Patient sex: F
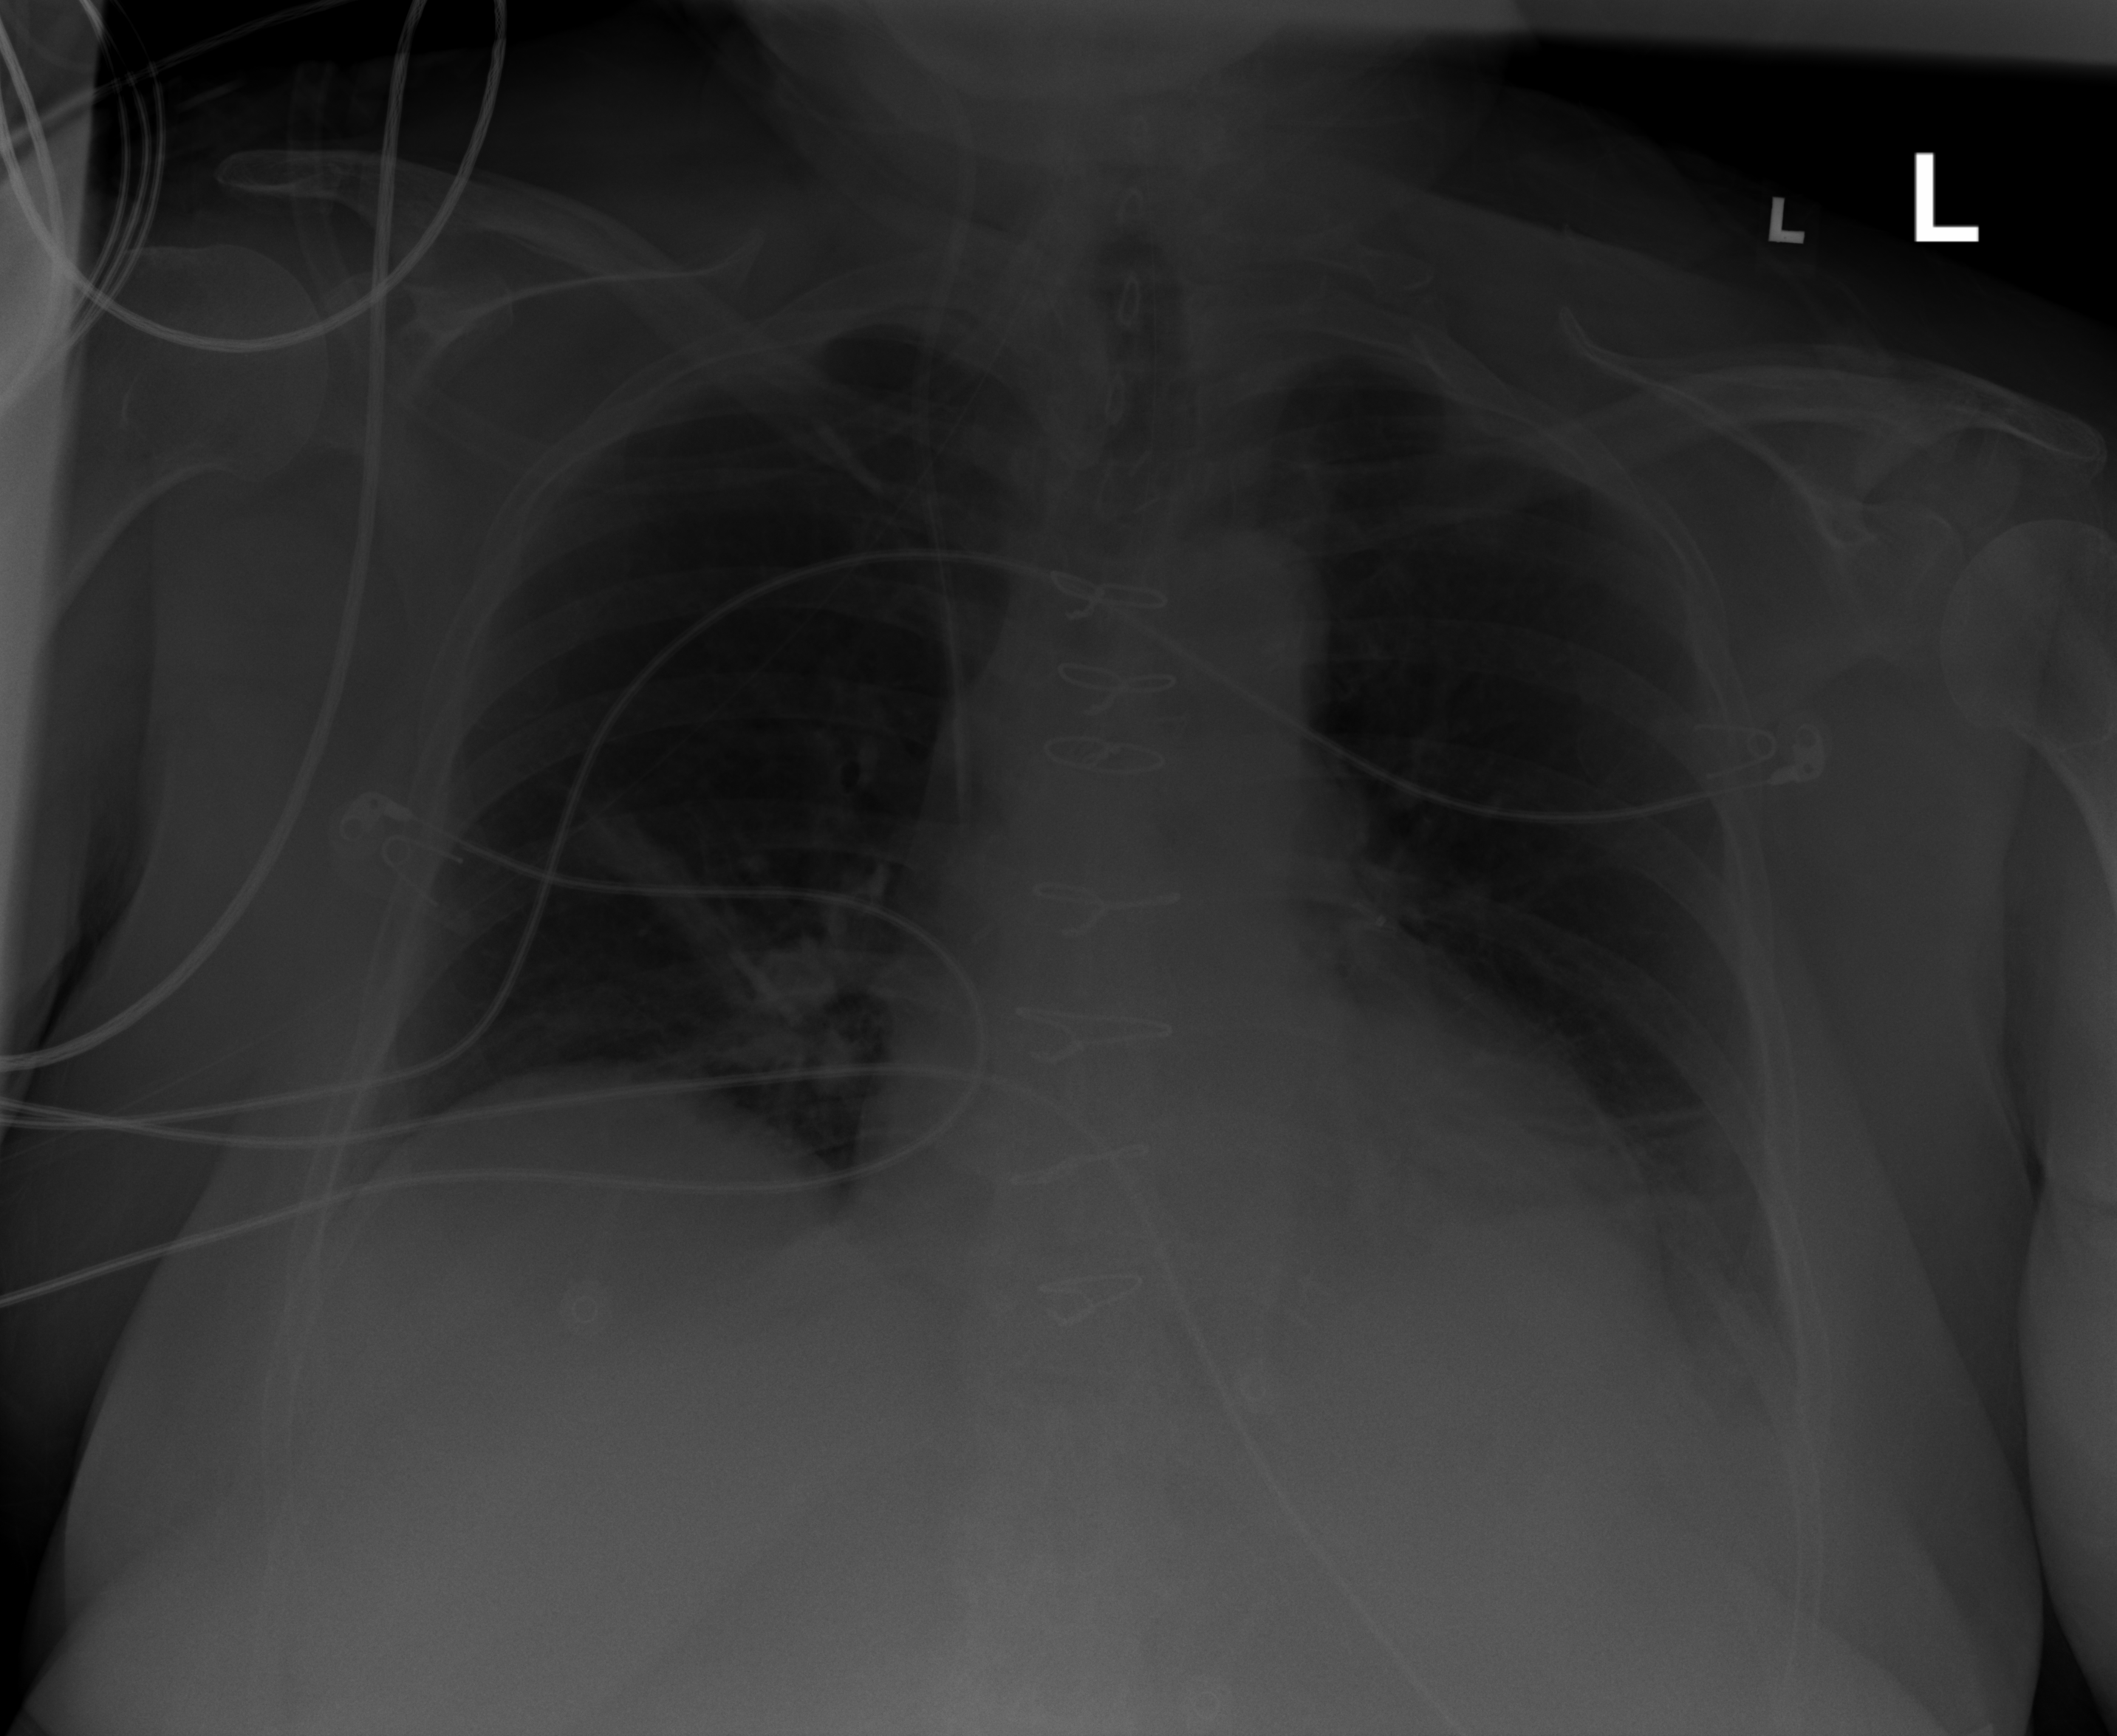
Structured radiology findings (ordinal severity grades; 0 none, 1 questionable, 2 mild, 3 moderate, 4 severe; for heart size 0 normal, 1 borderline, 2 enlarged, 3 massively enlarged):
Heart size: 2
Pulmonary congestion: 0
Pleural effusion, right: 0
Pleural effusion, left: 2
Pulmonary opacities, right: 0
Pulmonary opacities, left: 0
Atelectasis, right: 2
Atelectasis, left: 2